Interaction volume radius: 10 \u00c5
Interaction volume height: 15 \u00c5
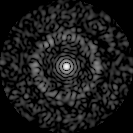
Disorder parameter: 0.8443